Chest X-ray. View position: PA
Patient age: 45
Patient sex: F
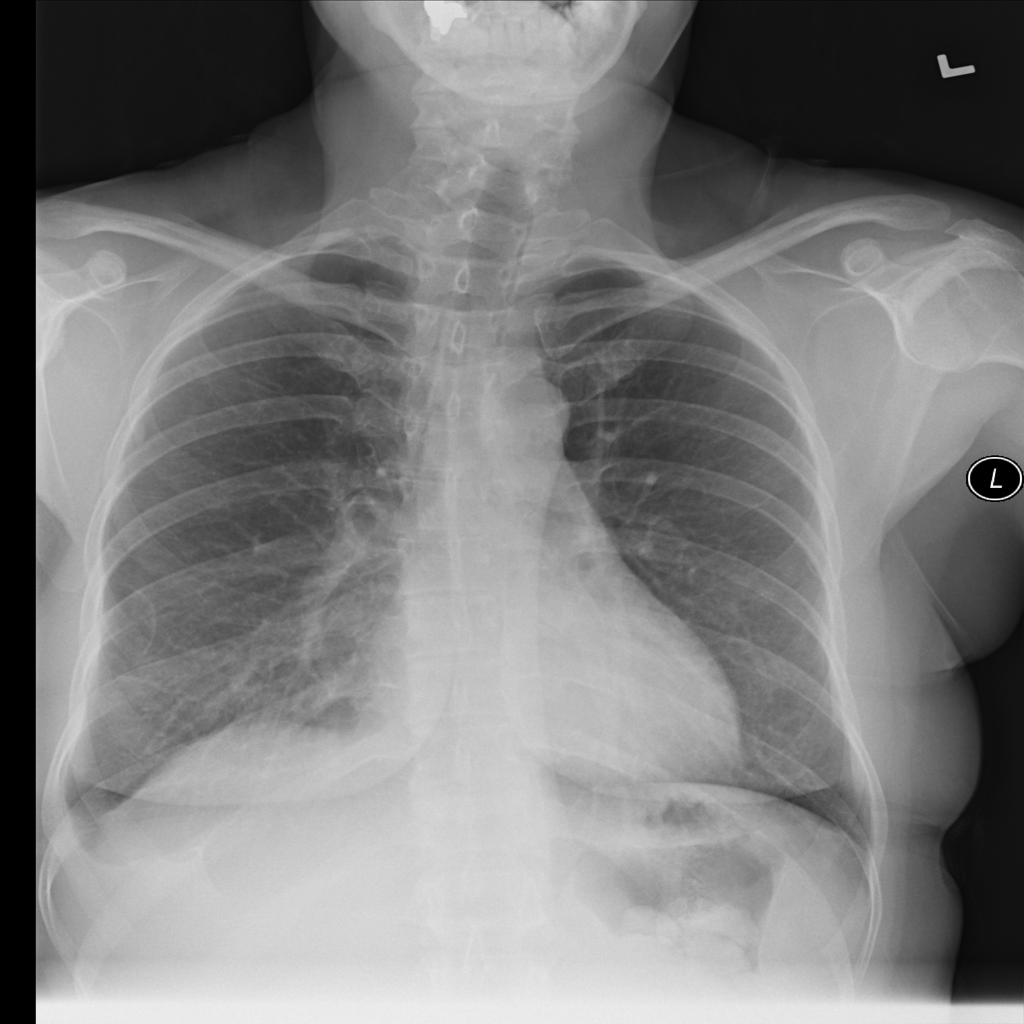
Finding: Pneumothorax